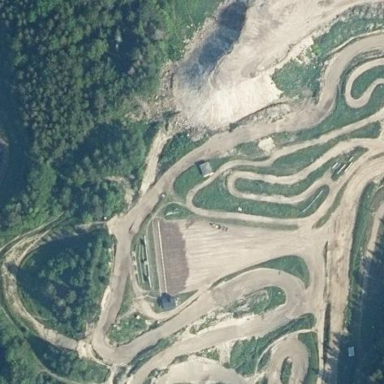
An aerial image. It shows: Motocross raceway for thrilling motocross sports.